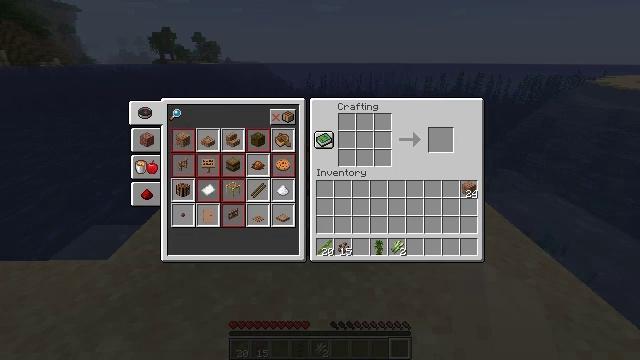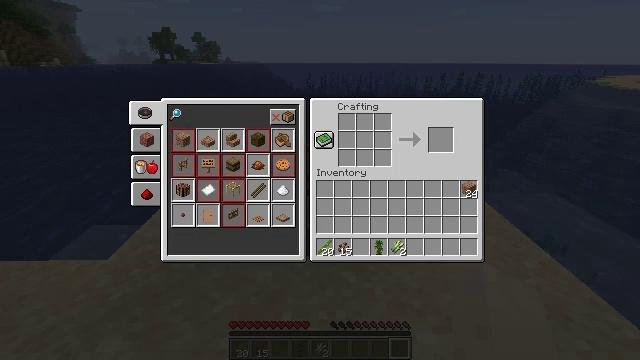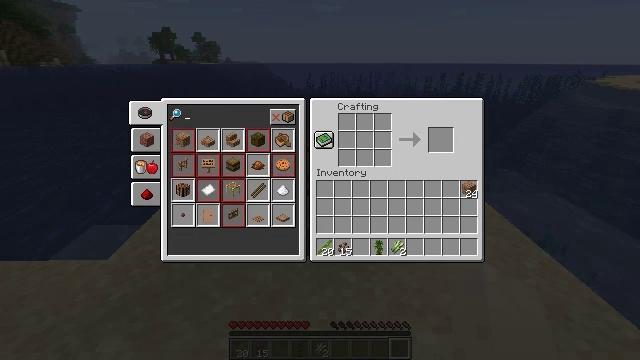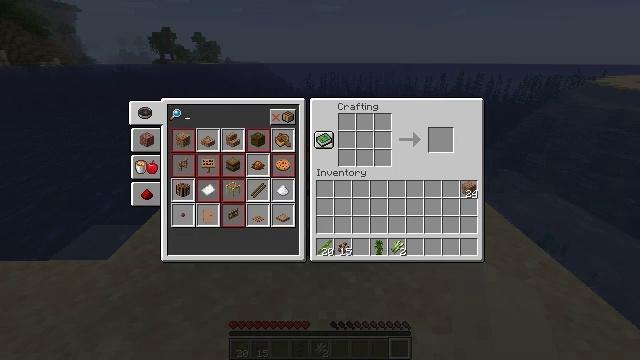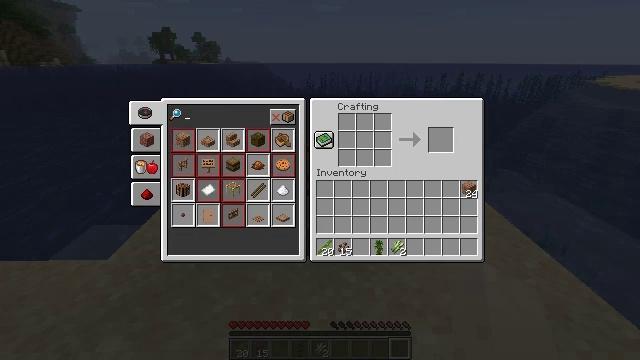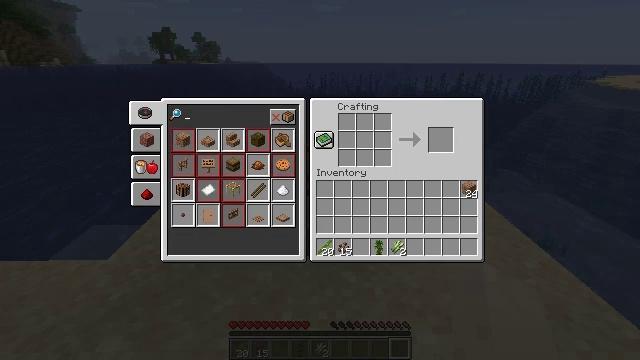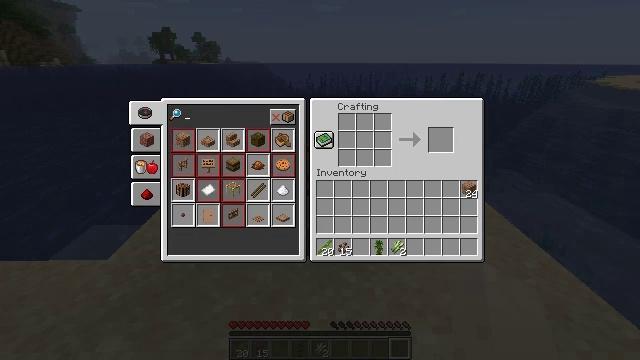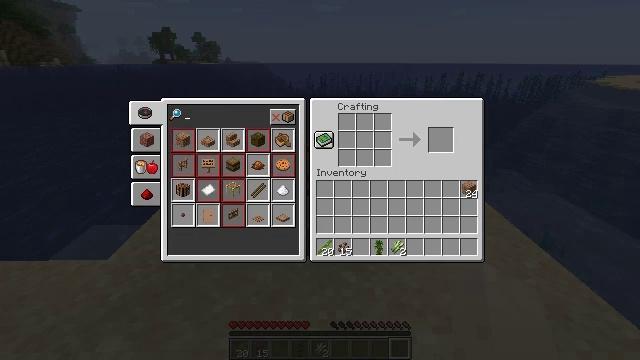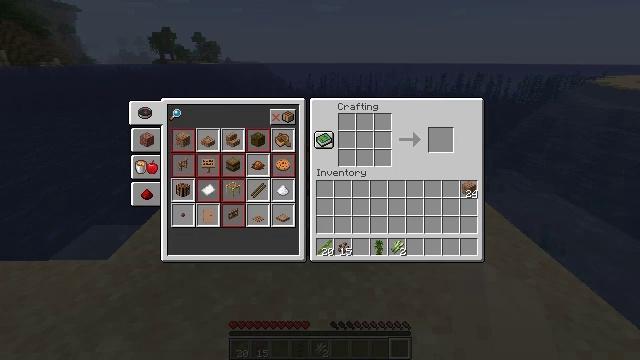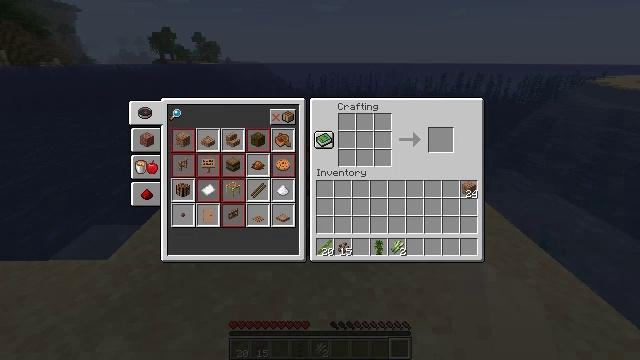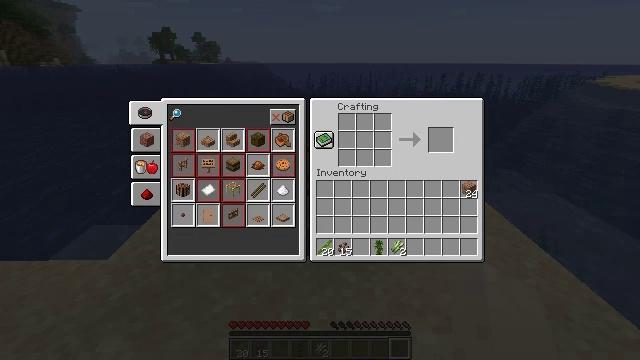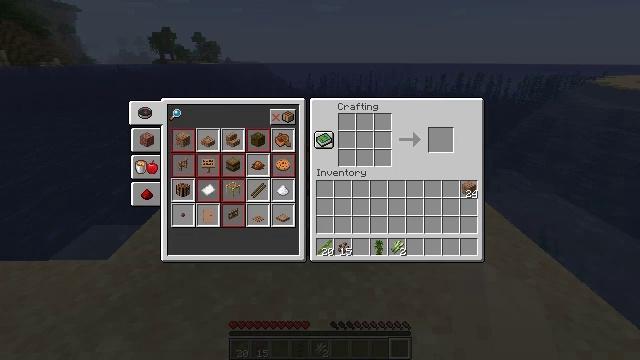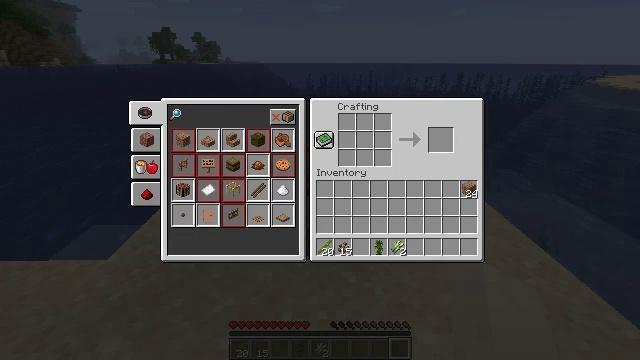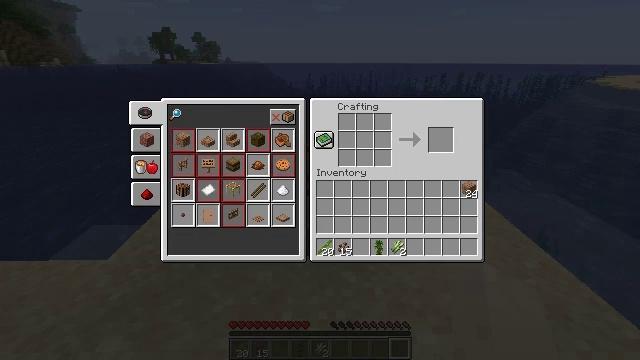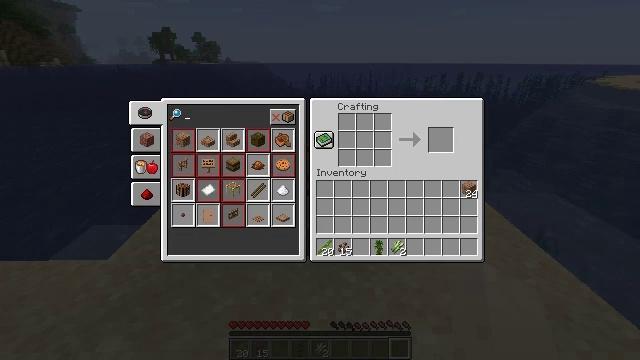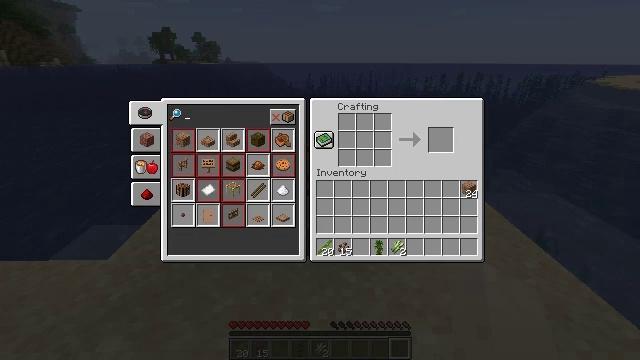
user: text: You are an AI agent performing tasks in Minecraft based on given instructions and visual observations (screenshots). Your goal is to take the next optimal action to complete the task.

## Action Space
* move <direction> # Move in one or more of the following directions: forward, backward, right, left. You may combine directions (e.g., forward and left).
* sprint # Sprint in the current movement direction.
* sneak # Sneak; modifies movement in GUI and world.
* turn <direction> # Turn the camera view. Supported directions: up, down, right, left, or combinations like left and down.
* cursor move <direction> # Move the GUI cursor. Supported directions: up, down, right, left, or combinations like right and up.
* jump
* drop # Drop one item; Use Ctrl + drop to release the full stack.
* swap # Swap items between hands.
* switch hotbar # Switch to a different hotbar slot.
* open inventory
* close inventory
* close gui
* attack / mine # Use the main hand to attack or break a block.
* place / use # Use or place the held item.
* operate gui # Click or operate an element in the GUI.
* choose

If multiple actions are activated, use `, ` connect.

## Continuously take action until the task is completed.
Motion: motion action
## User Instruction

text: Craft a jungle boat from jungle planks.
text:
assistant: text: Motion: no_op
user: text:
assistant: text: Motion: no_op
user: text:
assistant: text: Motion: no_op
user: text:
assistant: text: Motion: no_op
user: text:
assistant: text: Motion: no_op
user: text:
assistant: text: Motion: no_op
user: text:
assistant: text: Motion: no_op
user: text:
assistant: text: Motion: no_op
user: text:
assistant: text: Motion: no_op
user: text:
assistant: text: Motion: no_op
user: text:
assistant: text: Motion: no_op
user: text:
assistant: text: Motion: no_op
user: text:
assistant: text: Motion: no_op
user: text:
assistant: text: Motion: turn right
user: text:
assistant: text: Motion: turn right and down
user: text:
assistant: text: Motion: turn right and down
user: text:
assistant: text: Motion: no_op
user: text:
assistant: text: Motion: no_op
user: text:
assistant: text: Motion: no_op
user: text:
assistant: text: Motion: no_op
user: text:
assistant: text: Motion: attack / mine
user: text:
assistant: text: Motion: attack / mine
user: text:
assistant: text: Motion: attack / mine
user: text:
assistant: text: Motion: no_op
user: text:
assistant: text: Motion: no_op
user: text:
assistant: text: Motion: no_op
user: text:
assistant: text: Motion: turn right and down
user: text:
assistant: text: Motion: turn right and down
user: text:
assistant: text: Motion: turn right and down
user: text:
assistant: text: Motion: turn right